Question: I am trying to read json payload in restful webservice in java. But I am not sure how to do. I researched a lot but was not able to find something useful. can some one help me.
JQUERY:
'''
$(function () {
var arr = {"name":"susheel", "rollNo:" :"123423"};
$.ajax({
url: 'http://localhost:8080/restapi/test',
type: 'POST',
data: JSON.stringify(arr),
contentType: 'application/json; charset=utf-8',
dataType: 'json',
async: false,
success: function (msg) {
alert(msg);
}
});
});
'''
Restful webservice code:
'''
import javax.ws.rs.Consumes;
import javax.ws.rs.POST;
import javax.ws.rs.Path;
import javax.ws.rs.Produces;
import javax.ws.rs.core.MediaType;
@Path("/test")
public class ProjectInfo {
@POST
@Consumes(MediaType.APPLICATION_JSON)
@Produces(MediaType.APPLICATION_JSON)
public String submitProject(String s) {
return s;
}
}
'''

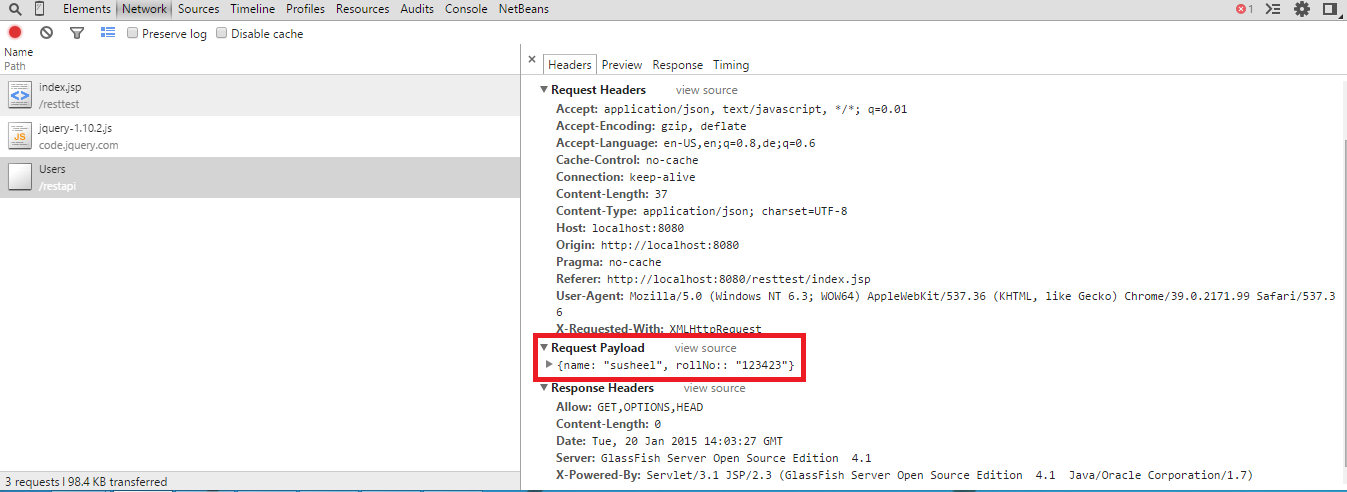
Answer: This is how it worked for me the way I wanted.
'''
import javax.ws.rs.Consumes;
import javax.ws.rs.POST;
import javax.ws.rs.Path;
import javax.ws.rs.Produces;
import javax.ws.rs.core.MediaType;
import org.codehaus.jettison.json.JSONObject;
@Path("/test")
public class ProjectInfo {
@POST
@Consumes(MediaType.APPLICATION_JSON)
@Produces(MediaType.APPLICATION_JSON)
public String submitProject(JSONObject obj) {
//read the json object data and insert the content to DB.
//generate the response you like and return it
//ObjectMapper class from codehaus can be used to generated desired json response.
return generatedJSONResponse;
}
}
'''
Thanks everybody for your inputs which helped me solve my problem.